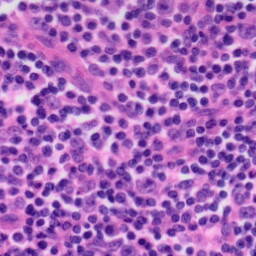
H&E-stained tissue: Tonsil